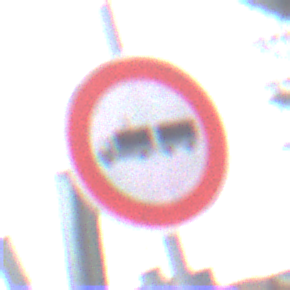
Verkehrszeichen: VerbotLastkraftwagenMitAnhaenger
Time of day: MorningAfternoon
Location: Outdoor (Urban)
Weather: Overcast
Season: NotSpecified
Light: Natural